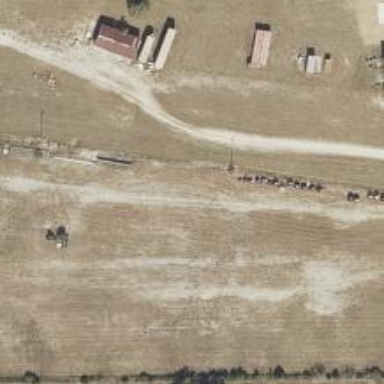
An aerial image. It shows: Abandoned railway spur.